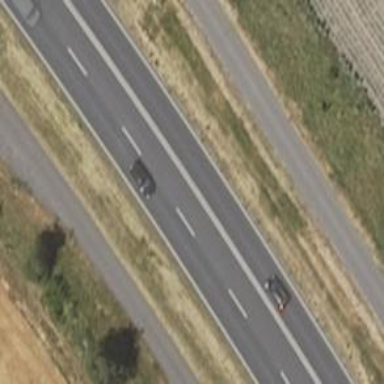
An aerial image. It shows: Asphalt motorway categorized as trunk road.